Aerial crown-view tile of a tropical tree (Barro Colorado Island, Panama), acquired 20250414:
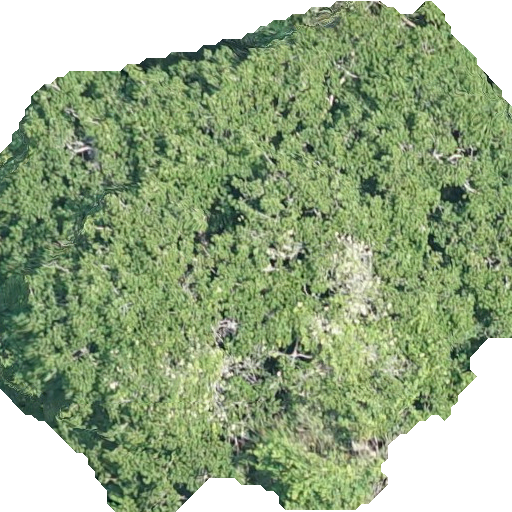
Species: Sterculia apetala
GBIF accepted scientific name: Sterculia apetala
Crown area: 336.144 m²